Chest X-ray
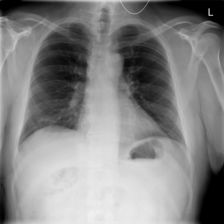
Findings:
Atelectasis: positive
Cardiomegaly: negative
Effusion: negative
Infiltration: negative
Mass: negative
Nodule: negative
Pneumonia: negative
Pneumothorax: negative
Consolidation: negative
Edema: negative
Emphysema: negative
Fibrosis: negative
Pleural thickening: negative
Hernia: negative